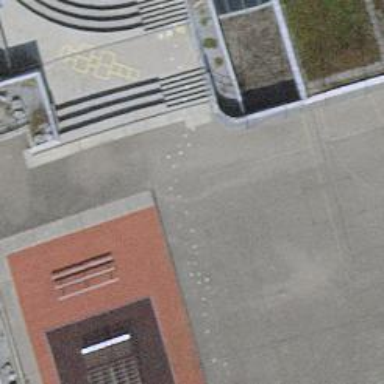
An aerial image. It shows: Road with steps.